Interaction volume radius: 5 \u00c5
Interaction volume height: 10 \u00c5
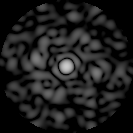
Disorder parameter: 0.9144